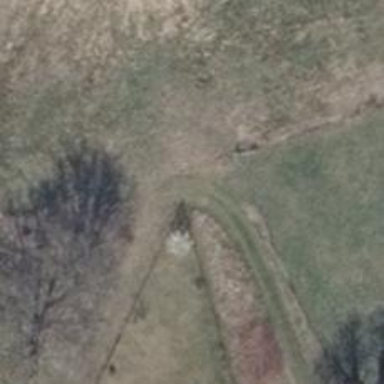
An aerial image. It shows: Driveway with grass surface.